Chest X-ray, PA view. Patient: 44 years old, sex M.
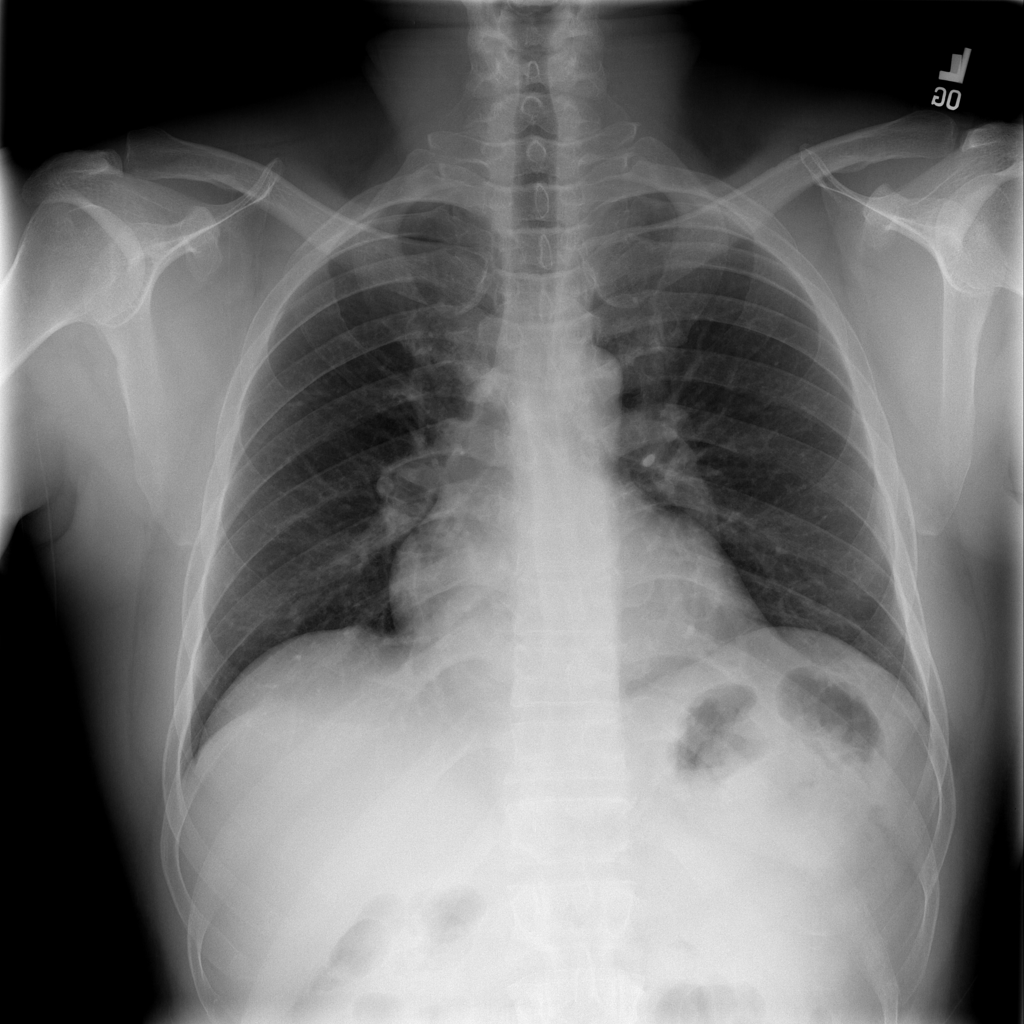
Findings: No Finding